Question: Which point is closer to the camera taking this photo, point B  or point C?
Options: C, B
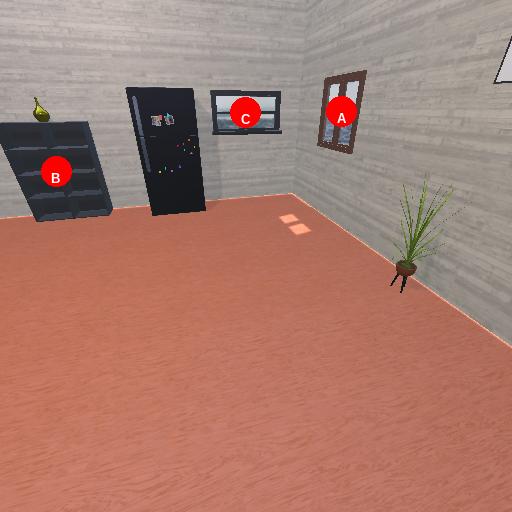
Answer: C